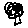
Label: tree